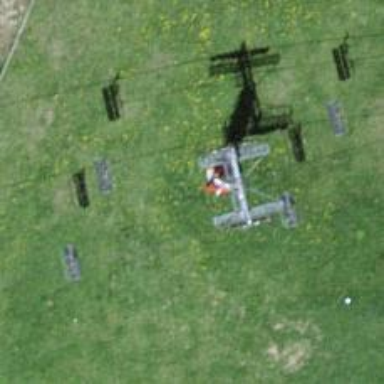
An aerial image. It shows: Pylon used for aerialway.